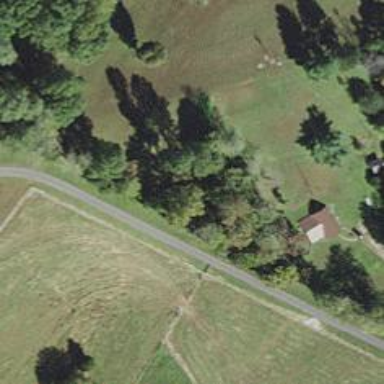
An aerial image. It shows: Driveway.